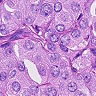
Metastatic tissue present: yes